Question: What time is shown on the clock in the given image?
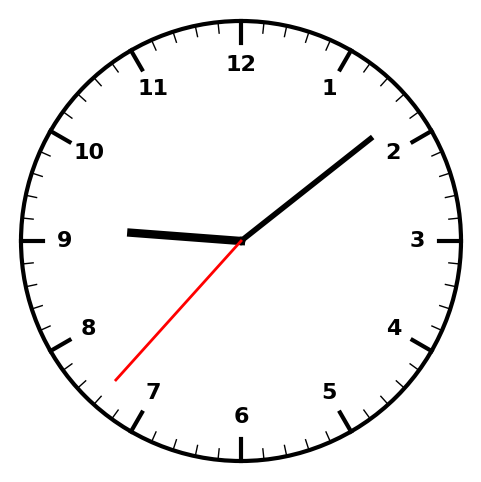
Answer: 09:08:37